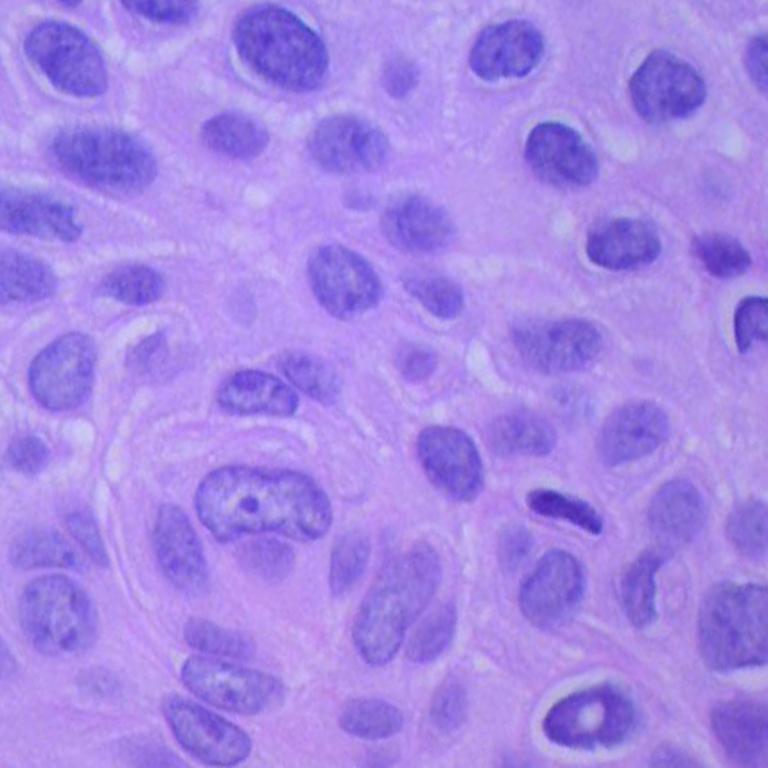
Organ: lung
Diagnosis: squamous carcinomas